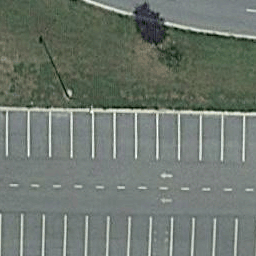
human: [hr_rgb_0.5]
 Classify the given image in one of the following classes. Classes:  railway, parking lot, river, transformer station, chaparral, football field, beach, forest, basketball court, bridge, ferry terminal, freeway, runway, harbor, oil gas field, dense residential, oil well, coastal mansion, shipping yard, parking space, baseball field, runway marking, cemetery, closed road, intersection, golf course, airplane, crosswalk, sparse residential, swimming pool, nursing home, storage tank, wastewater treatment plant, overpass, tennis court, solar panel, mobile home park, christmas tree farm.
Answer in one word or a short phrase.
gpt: parking space